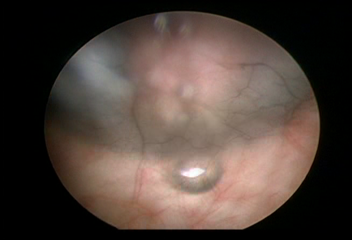
Modality: WLC
Class: Normal mucosa
Bladder cancer association: No